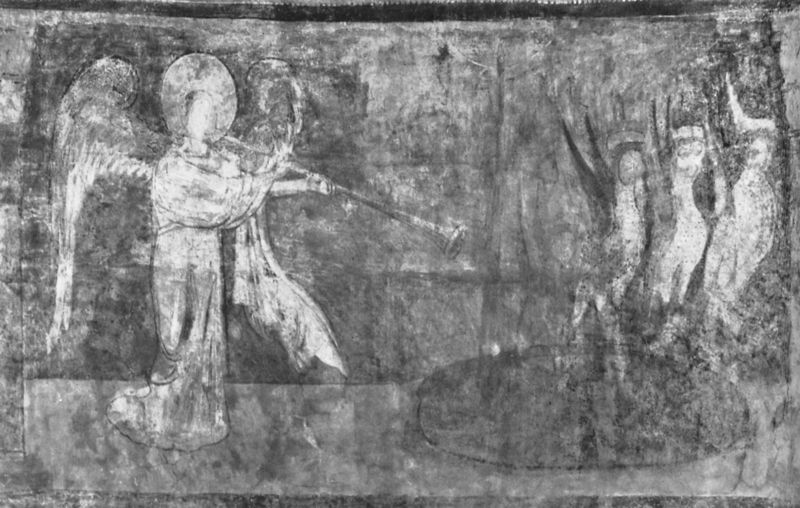
Titel: Wandmalerei im Baptisterium des Doms von Novara
Standort: Novara, Baptisterium (EU - I - Piemont)
Schlagwörter: flügel, gruppe, mann, umhang, weiß, menschen, grau, schwarz, tuch, leute, bibel, instrument, vögel, kutte, mantel, stoff, drei, musik, rechts, kreis, rund, engel, wandmalerei, laken, gestalt, links, schwarzweiss, loch, gross, flöte, heiligenschein, verschwommen, toga, seelen, fresko, undeutlich, posaune, blasen, verkündigung, geister, posaunenengel, trompete, glorie, dunkeö, gewandt, bläser, verwaschen, blasinstrument, gesiter, büßer, k